【题型】选择题　【知识点】函数　【难度】easy
若 $x_1$、$x_2$ 分别是函数 $f(x) = \frac{1}{x} - 2^x$，$g(x) = x\log_2 x - 1$ 的零点，则下列结论成立的是（ \quad ）

A. $x_1 = x_2$ \qquad\qquad B. $x_1 x_2 = 1$ \qquad\qquad C. $x_1 x_2 > 1$ \qquad\qquad D. $x_1 x_2 < 1$
【解答】
【答案】 B

【分析】 由题意看得出 $2^{x_1} = \frac{1}{x_1}$，$\log_2 x_2 = \frac{1}{x_2}$，数形结合可知点 $\left(x_1, \frac{1}{x_1}\right)$、$\left(x_2, \frac{1}{x_2}\right)$ 关于直线 $y=x$ 对称，由此可得出结论.

【详解】 由题意可得 $f(x_1) = \frac{1}{x_1} - 2^{x_1} = 0$，可得 $2^{x_1} = \frac{1}{x_1}$，

$g(x_2) = x_2 \log_2 x_2 - 1 = 0$，则 $x_2 > 0$，所以，$\log_2 x_2 = \frac{1}{x_2}$，

作出函数 $y=2^x$、$y=\frac{1}{x}$、$y=\log_2 x$ 的图象如下图所示：

对于函数 $y=\frac{1}{x}$ 可得 $x=\frac{1}{y}$，所以，函数 $y=\frac{1}{x}$ 的图象关于直线 $y=x$ 对称，

又因为函数 $y=2^x$、$y=\log_2 x$ 的图象关于直线 $y=x$ 对称，

所以，点 $\left(x_1, \frac{1}{x_1}\right)$、$\left(x_2, \frac{1}{x_2}\right)$ 关于直线 $y=x$ 对称，则 $x_1 = \frac{1}{x_2}$，故 $x_1 x_2 = 1$.

故选：B.

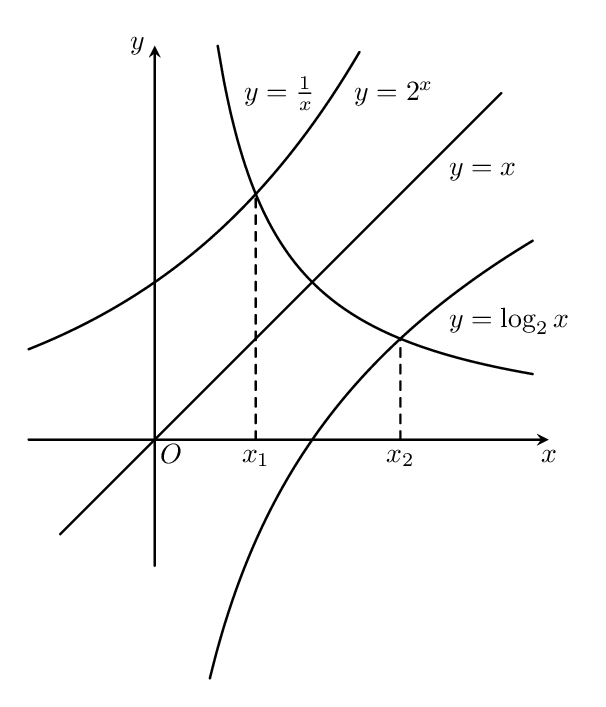